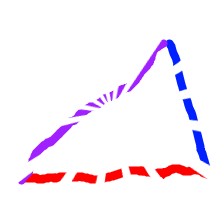
Shape: triangle